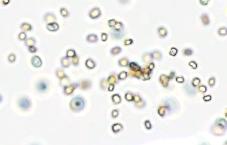
Label: Phaeocystis